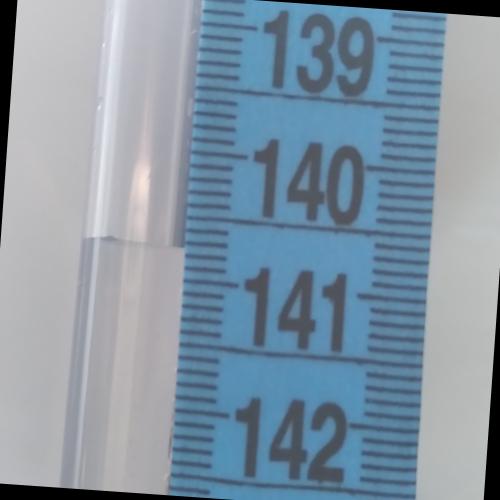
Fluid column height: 140.7 cm